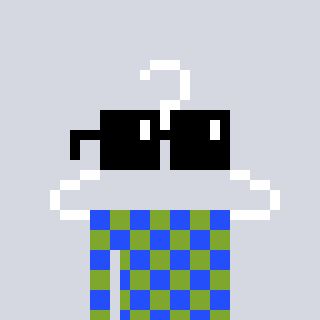
a pixel art character with square black sunglasses, a hanger-shaped head and a slimegreen-colored body on a cool background